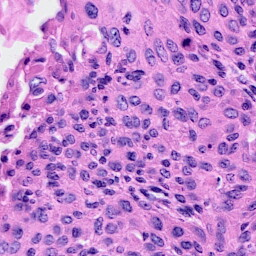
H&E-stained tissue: Cervix